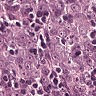
Metastatic tissue present: yes